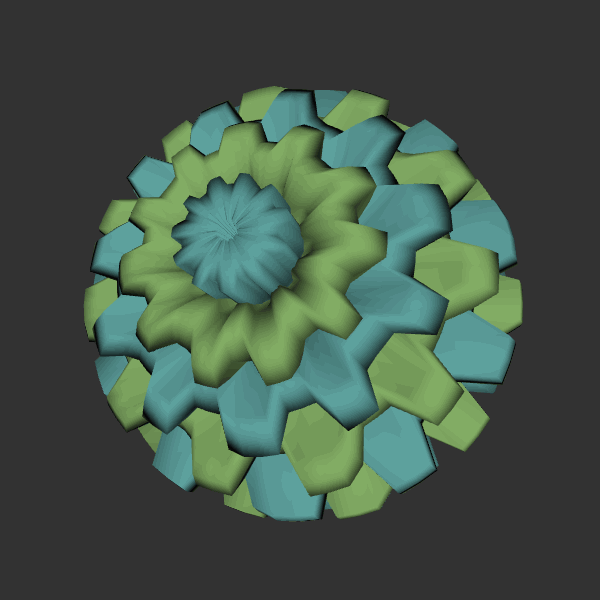
Background: dark